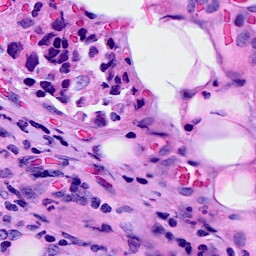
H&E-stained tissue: Breast